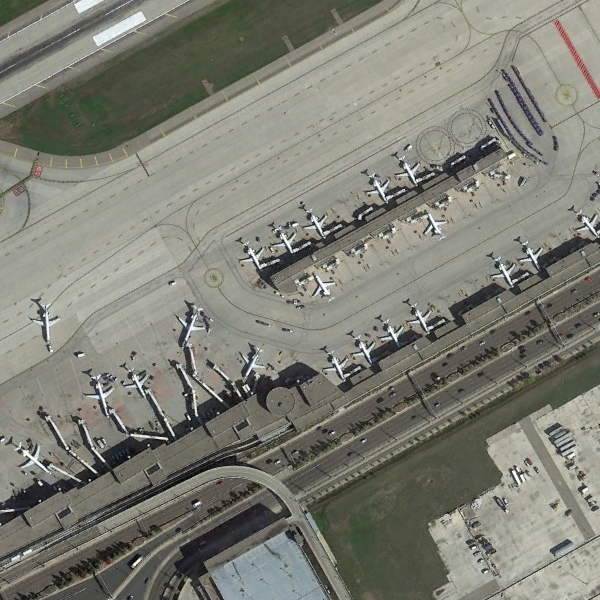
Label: Airport